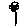
Label: flower